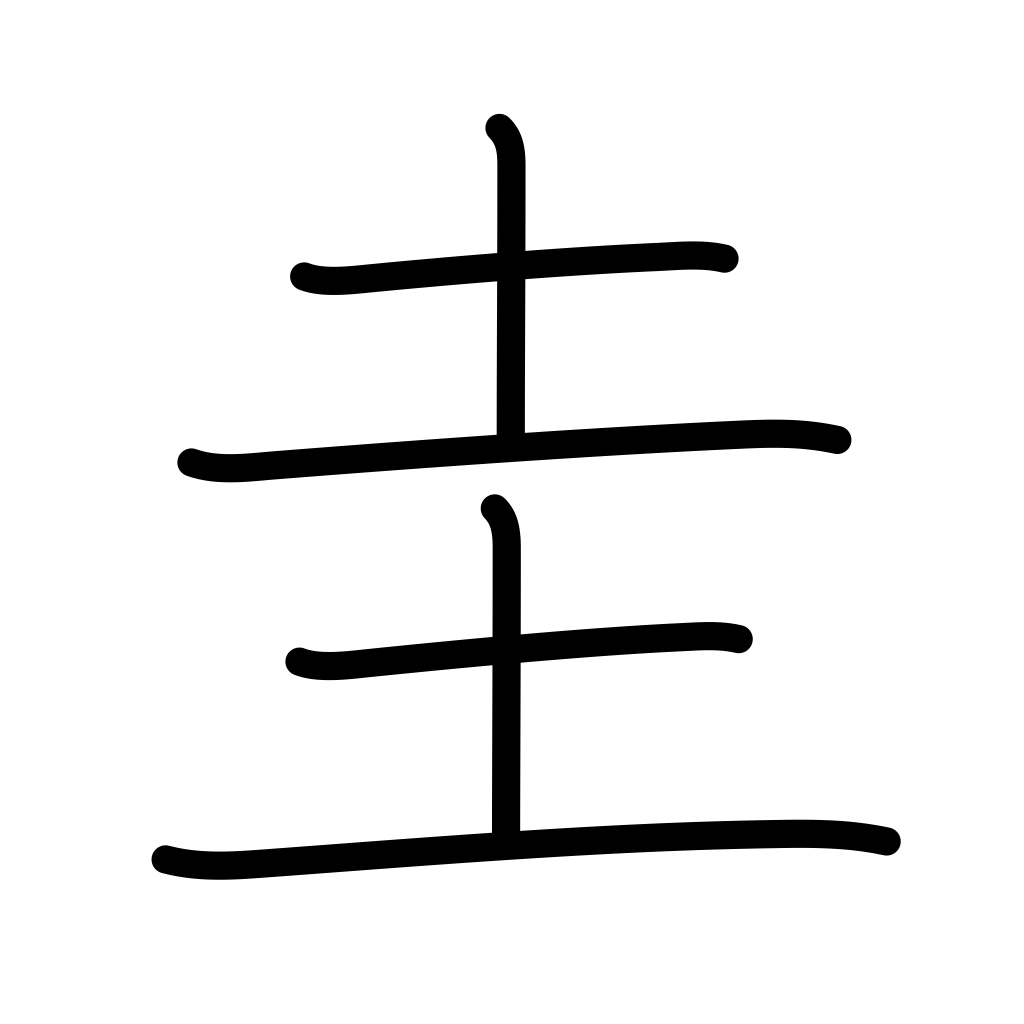
Meaning: square jewel, corner, angle, edge